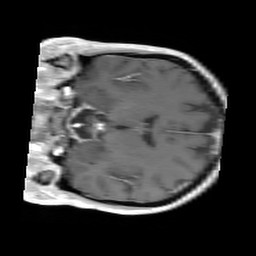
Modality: T1w
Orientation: coronal
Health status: ill
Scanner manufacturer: siemens
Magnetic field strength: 3 T
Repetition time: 0.4 s
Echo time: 0.0026 s